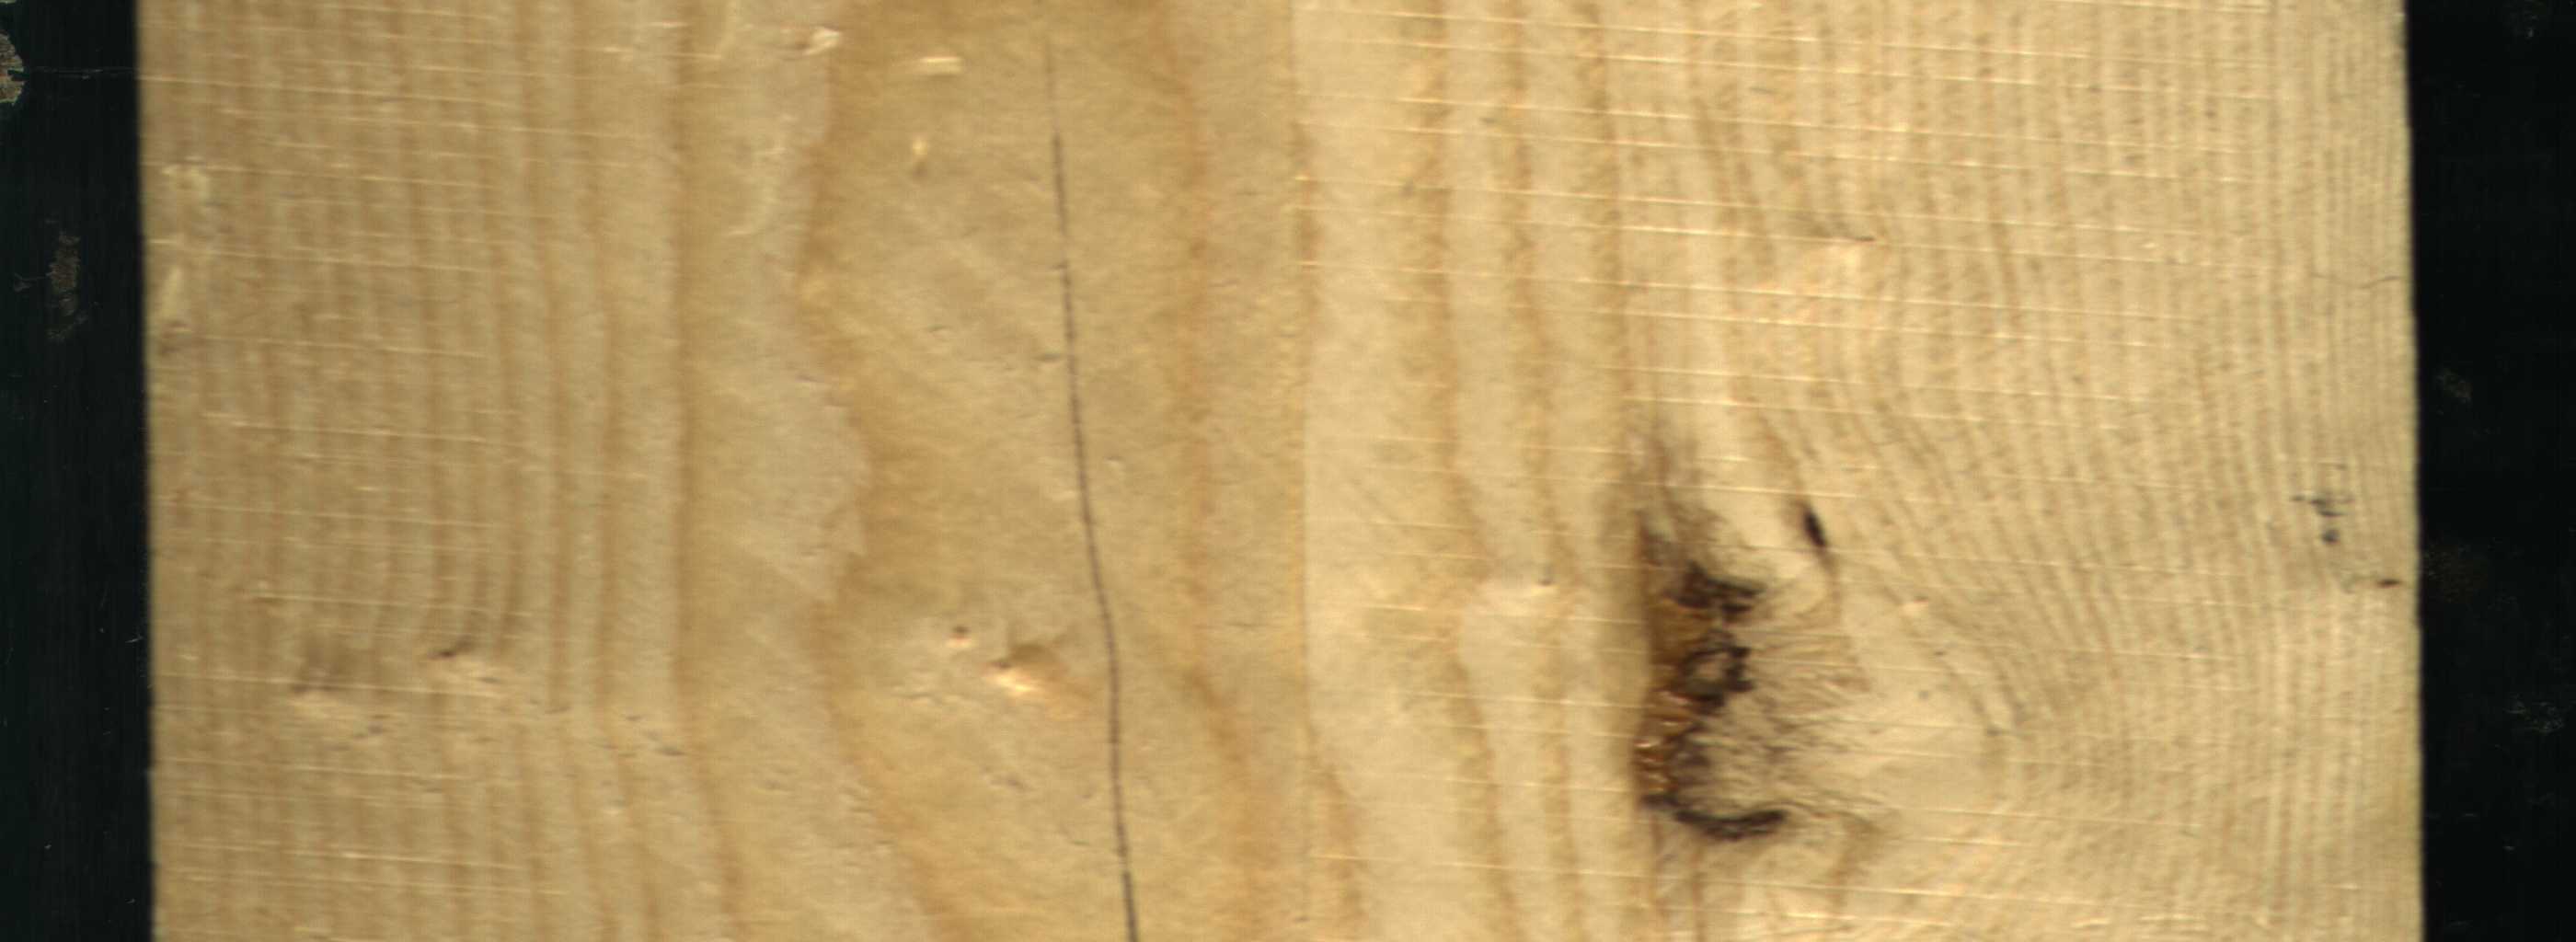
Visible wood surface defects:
resin
Crack
Dead_Knot